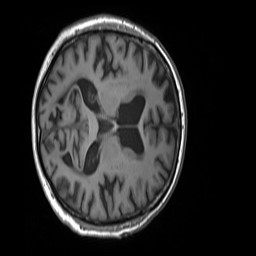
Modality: T1w
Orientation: axial
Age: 69
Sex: male
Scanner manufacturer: siemens
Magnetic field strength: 3 T
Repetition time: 1.55 s
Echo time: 0.00234 s